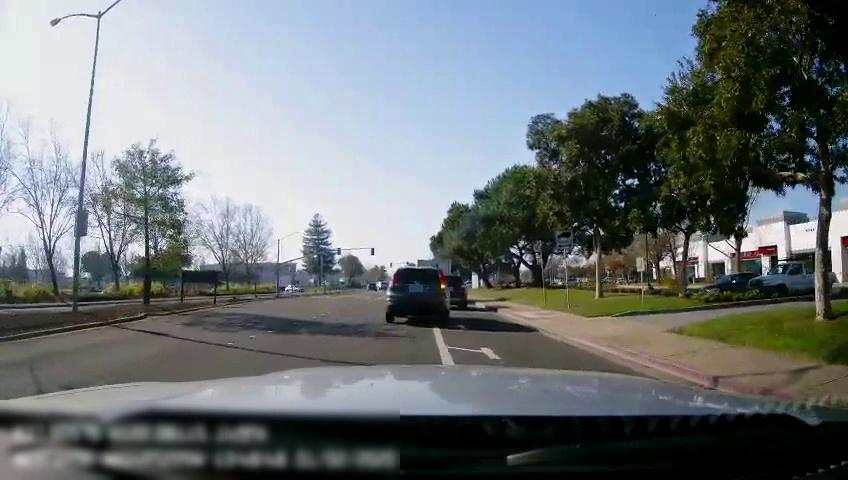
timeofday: Day
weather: Sunny
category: Drivable Space
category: Drivable Space
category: Vehicles | SUV
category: Vehicles | SUV
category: Vehicles | Car
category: Vehicles | SUV
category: Lanes | Current Lane
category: Lanes | Alternate Lane
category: Lanes | Current Lane
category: Traffic | Signs